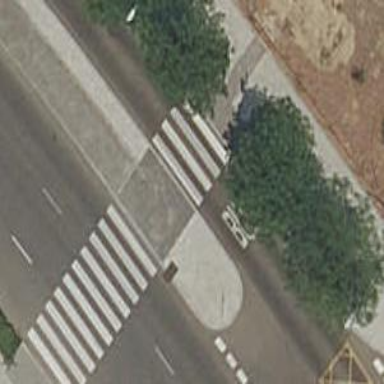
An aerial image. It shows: Uncontrolled crossing on the road.